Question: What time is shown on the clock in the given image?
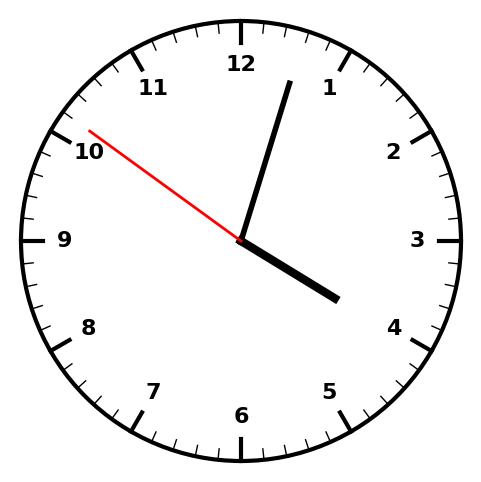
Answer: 04:02:51